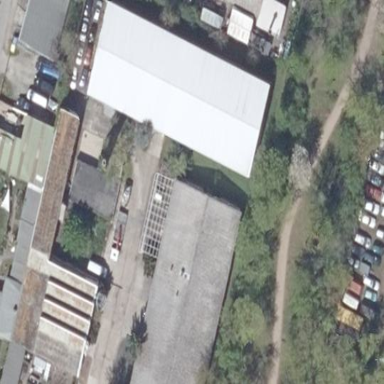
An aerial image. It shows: Manufactured building with gabled roof.